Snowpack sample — Buffalo Mountain, Silverthorne, Colorado, USA (1/25/25, 10:11 AM MST)
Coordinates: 39.6222, -106.1139
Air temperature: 22 °F
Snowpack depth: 110 cm
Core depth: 30 cm
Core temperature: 42.8 °F
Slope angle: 12°, slope face: 102°
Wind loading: high
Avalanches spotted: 0
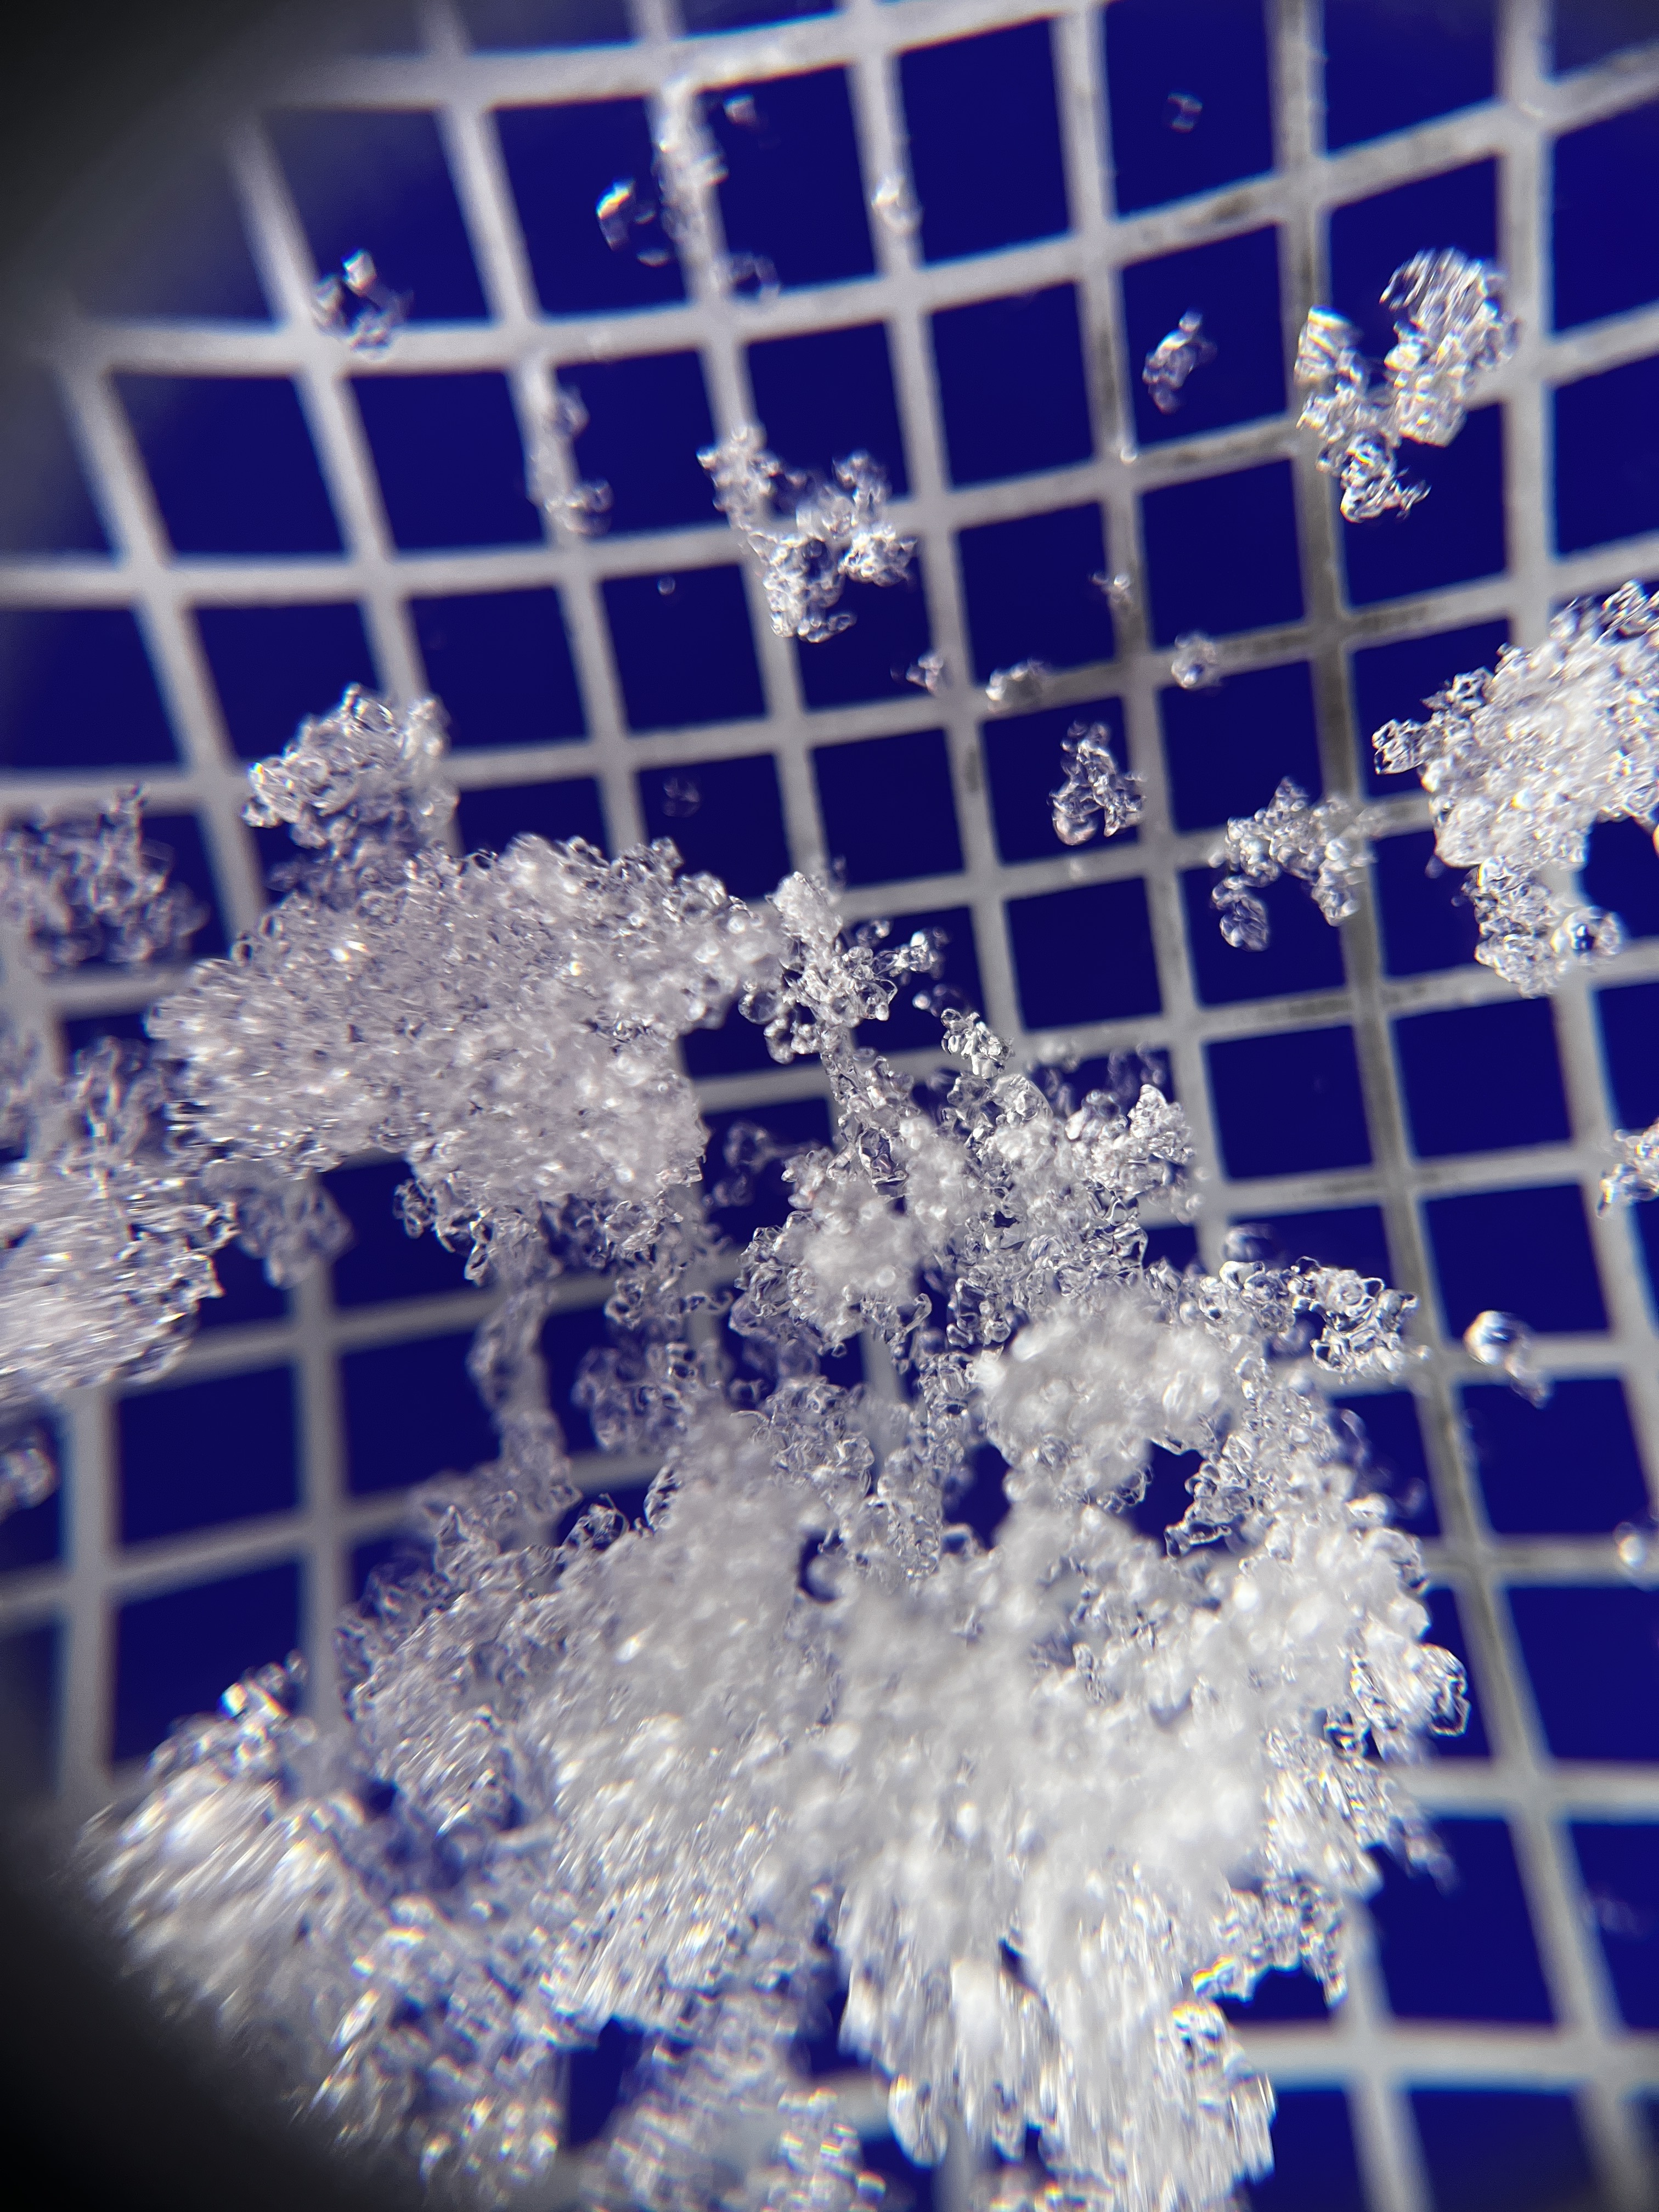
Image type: magnified_profile
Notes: No avalanches nearby, collected on the outskirts of a fire break 15 meters from the treeline, on way to Buffalo and Red Mountain